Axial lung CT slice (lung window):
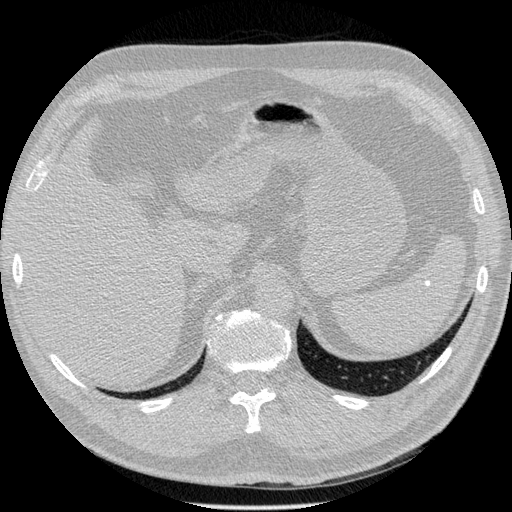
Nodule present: no